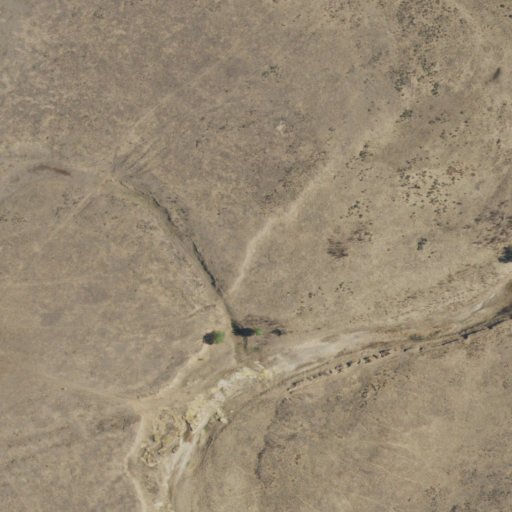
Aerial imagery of valley in New Mexico named Rinker Draw containing shrub, grassland, open development, low intensity development, and medium intensity development